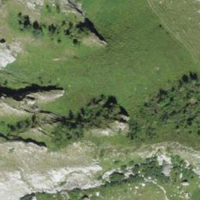
EUNIS habitat code: 23
Species observed at this site:
Rhododendron ferrugineum